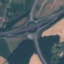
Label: Highway